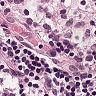
Metastatic tissue present: no